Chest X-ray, PA view. Patient: 46 years old, sex F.
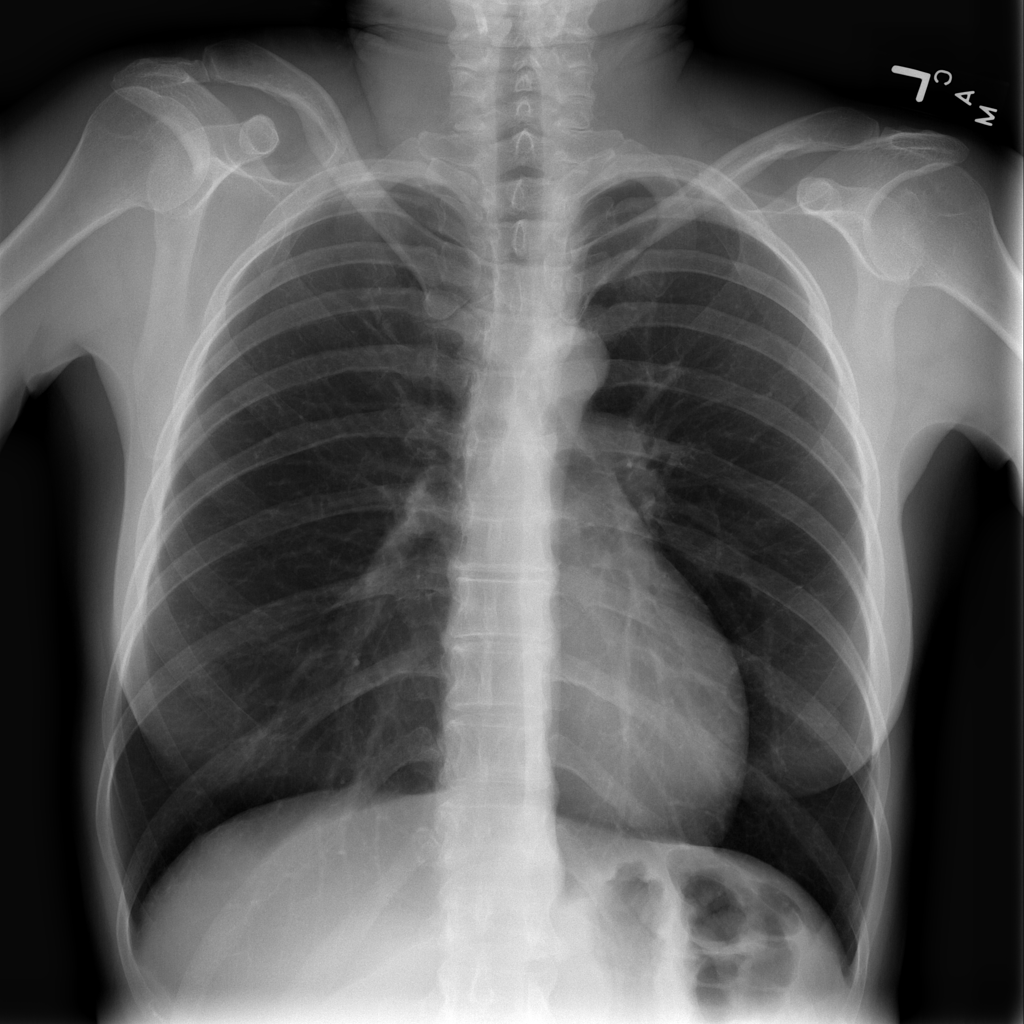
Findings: No Finding